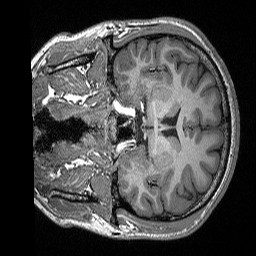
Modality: T1w
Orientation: coronal
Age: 22
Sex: male
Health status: healthy
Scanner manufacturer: siemens
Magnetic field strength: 3 T
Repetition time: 2.3 s
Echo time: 0.00298 s